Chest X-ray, PA view. Patient: 23 years old, sex F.
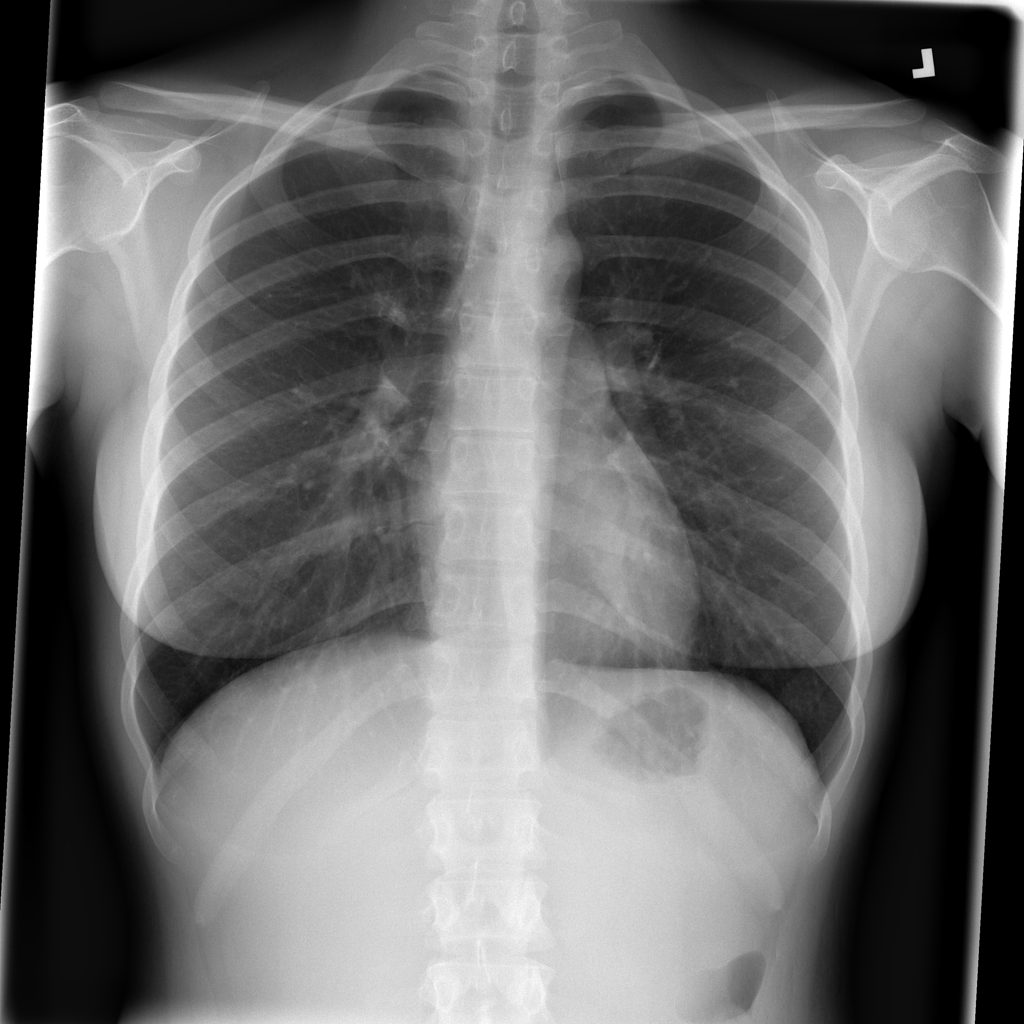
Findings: No Finding